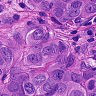
Metastatic tissue present: yes